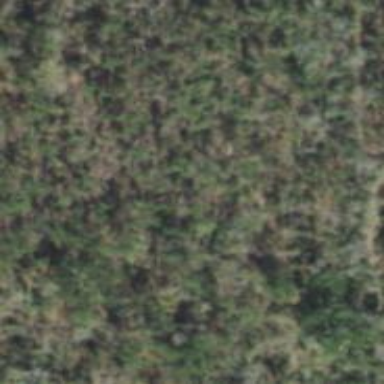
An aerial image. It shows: Woodland with needle-leaved trees.